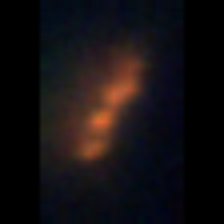
Taxon: Chaetoceros
Group: Diatoms